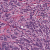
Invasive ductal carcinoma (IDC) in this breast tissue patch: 1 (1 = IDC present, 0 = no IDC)